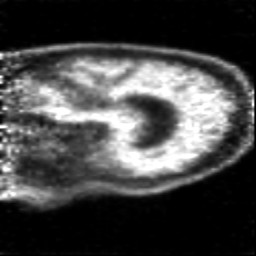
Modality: PET
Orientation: sagittal
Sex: male
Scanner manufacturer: siemens